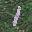
Label: 1